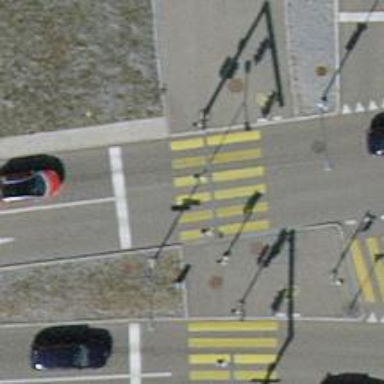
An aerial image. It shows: Zebra crossing with traffic signals. The crossing is marked by traffic lights.